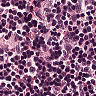
Metastatic tissue present: no